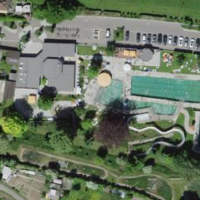
EUNIS habitat code: 53
Species observed at this site:
Phoenicurus ochruros